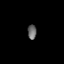
Tissue: lung
Cell type: Epithelial cells
Senescence score: 0.197
Nuclear area (px): 124
Mean DAPI intensity: 105.952